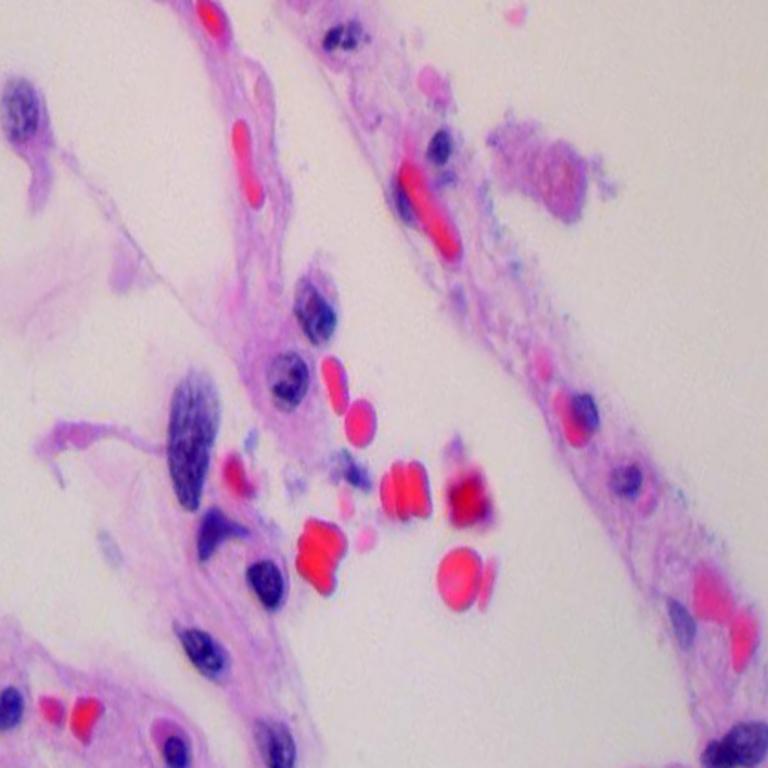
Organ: lung
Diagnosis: benign